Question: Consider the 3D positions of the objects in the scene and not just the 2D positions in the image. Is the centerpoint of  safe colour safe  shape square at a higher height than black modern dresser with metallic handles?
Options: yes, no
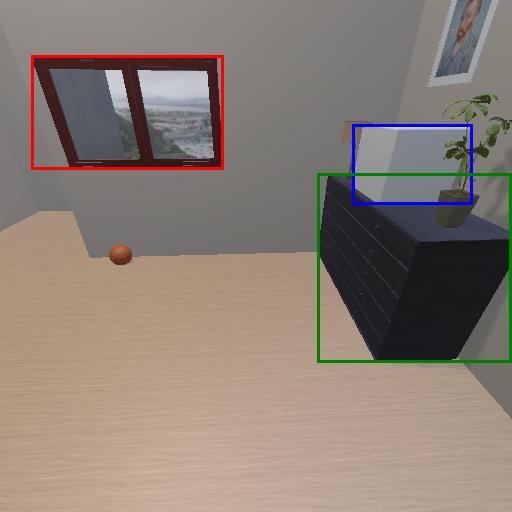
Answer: yes